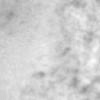
Label: no_change